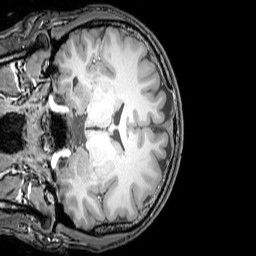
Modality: T1w
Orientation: coronal
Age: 20
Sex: male
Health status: healthy
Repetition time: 0.081 s
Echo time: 0.037 s